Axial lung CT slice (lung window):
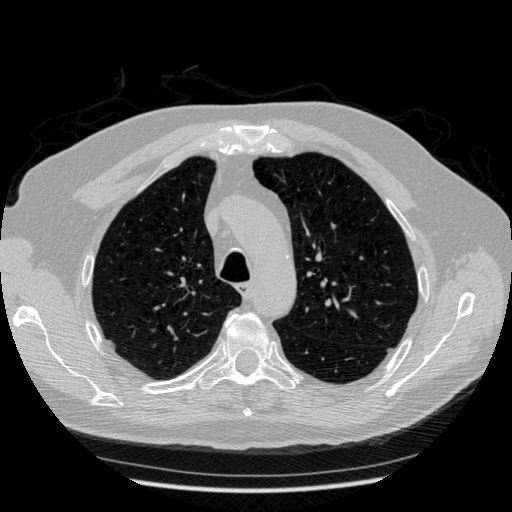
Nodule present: no